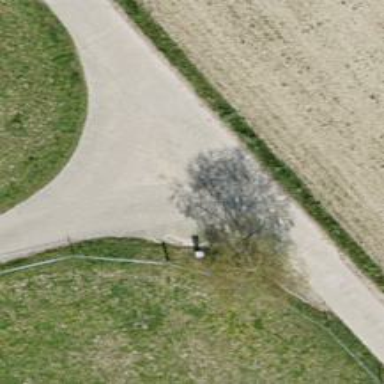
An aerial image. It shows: Bench.